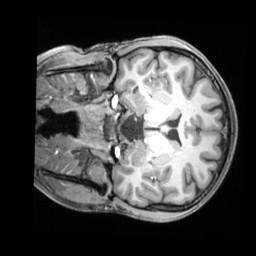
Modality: T1w
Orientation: coronal
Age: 22
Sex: female
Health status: ill
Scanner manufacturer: siemens
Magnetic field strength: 3 T
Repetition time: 2.2 s
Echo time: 0.00218 s